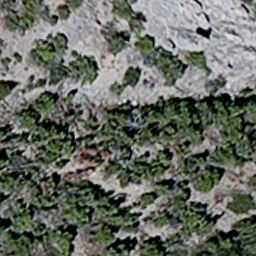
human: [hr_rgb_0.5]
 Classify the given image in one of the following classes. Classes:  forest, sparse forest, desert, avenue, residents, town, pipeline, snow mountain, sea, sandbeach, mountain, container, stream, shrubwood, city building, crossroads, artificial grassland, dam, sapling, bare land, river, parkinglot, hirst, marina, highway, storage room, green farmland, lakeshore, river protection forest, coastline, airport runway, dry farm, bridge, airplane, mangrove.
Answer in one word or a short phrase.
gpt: sparse forest